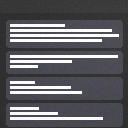
Screen state: on